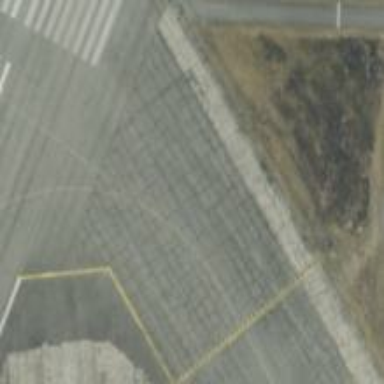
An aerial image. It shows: Image of taxiway at airport.